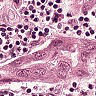
Metastatic tissue present: yes